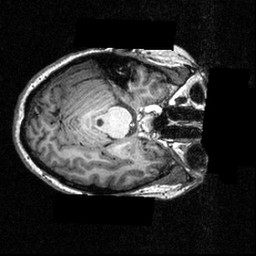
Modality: T1w
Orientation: axial
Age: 25
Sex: female
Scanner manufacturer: siemens
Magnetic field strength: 3.951 T
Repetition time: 1.5 s
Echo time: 0.00335 s